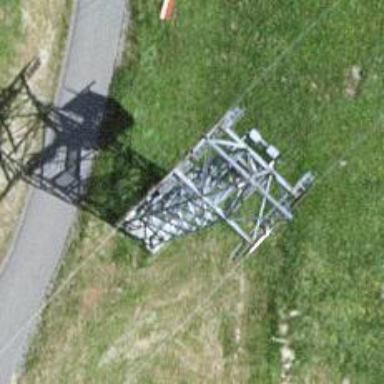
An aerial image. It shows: Pylon for aerialway.